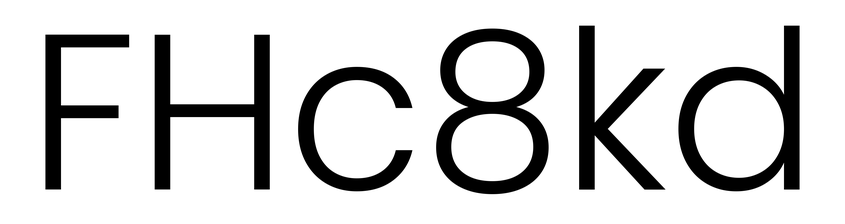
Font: Poppins-Light